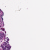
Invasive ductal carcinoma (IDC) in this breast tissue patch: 0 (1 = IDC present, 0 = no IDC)